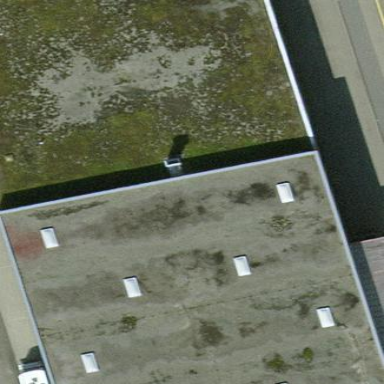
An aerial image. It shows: Industrial building.